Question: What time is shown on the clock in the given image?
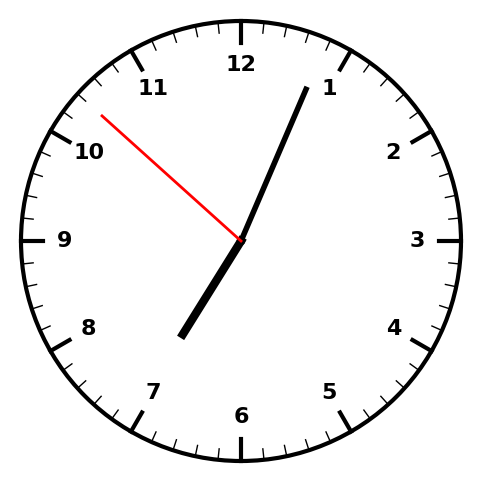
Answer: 07:03:52